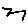
Label: zigzag